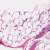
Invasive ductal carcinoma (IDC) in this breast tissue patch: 0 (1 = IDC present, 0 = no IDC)